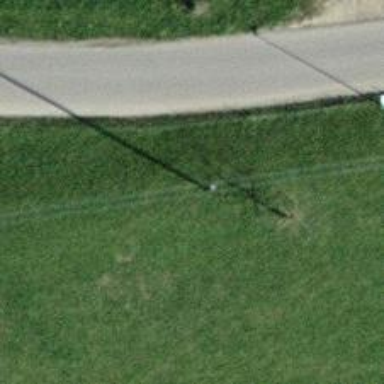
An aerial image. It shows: Power pole.